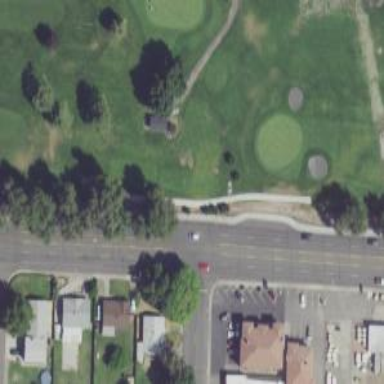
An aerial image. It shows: Pathway for golfing.